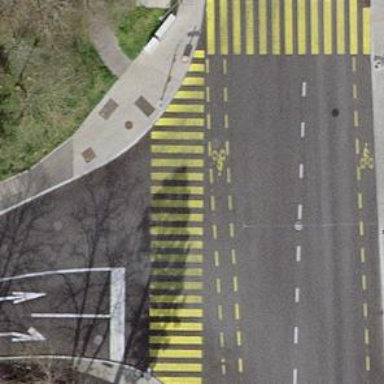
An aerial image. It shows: Road crossing with traffic signals and pedestrian island.